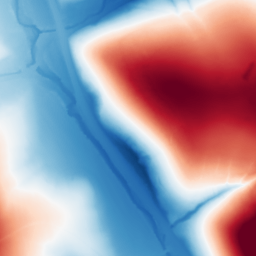
Category: classical
Decomposition family: gaussian
Decomposition parameters: sigma: 100
Upsampling method: cubic_mitchell
Upsampling parameters: scale: 4
Upsampling scale: 4